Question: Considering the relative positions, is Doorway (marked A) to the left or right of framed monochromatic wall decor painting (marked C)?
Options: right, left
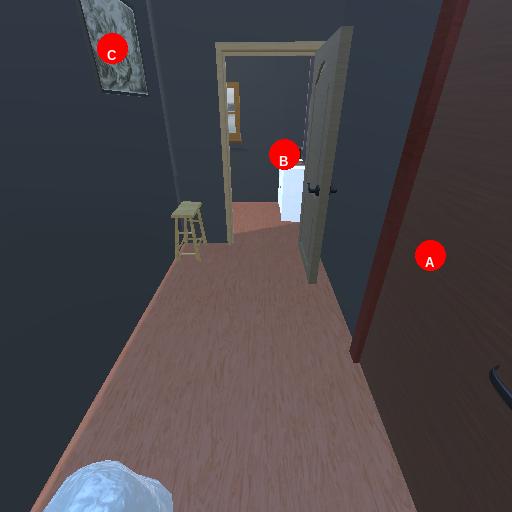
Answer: right